Question:
How to create PCL wp7/win8 in visual studio 2013?
I have already installed windows phone 7 sdk and windows phone 8 sdk, but it does not help.
There is no option for wp 7.1.
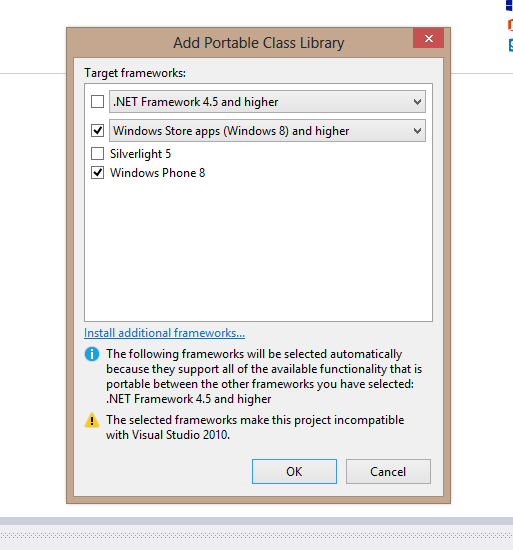
Answer: Keep in mind that VS 2013 is still a preview. So maybe it will be available later but for the moment it looks like you can only create a PCL project with support for both Windows Phone 7 and Windows Store apps by using Visual Studio 2012